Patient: sex M, age 74
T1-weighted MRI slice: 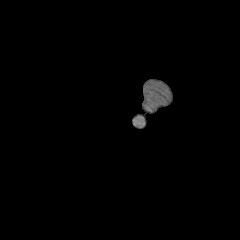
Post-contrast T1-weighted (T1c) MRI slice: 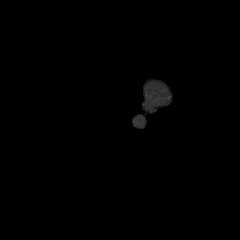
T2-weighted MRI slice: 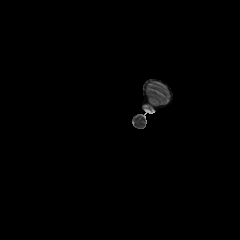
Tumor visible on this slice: no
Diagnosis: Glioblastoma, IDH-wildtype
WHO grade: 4